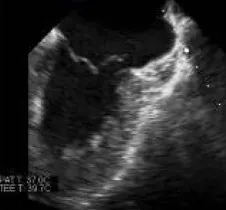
Severe mitral regurgitation (LA, left atrium; LV, left ventricle; RA, right atrium; RV, right ventricle).
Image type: radiology (ultrasound)